Question: I thought bad thing would happen when I ended a line like this. But compiler didn't even complain. Does anybody have an idea, why this is legal in java.
'displayDataMap.put("dateInterval", getDateInterval());;'
: The reason Eclipse wasn't complaining was because in 'preference->java->compiler->Errors/Warning' I had the Empty statement: as ignore.

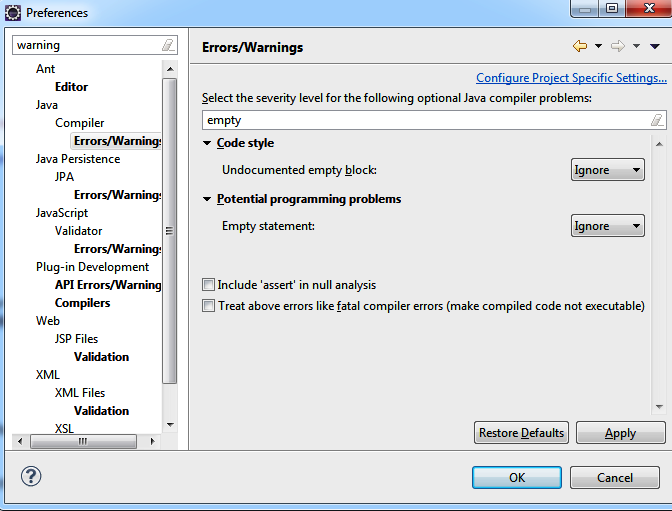
Answer: It's an empty statement and is valid. As pointed out by jwodder, to be more precise the empty statement is the lack of statement between the two semicolon and could be represented by two consecutive semicolons or by semicolons separated by white space (that is including new lines).
IDE like Eclipse will warn you about this. If you check the picture below, I've inserted a double semicolon on line 236. The red lines were added by me to focus the attention, but Eclipse give many visual cues:
- - - -